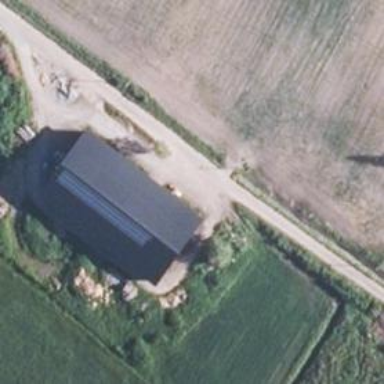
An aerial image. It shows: Farm auxiliary building.